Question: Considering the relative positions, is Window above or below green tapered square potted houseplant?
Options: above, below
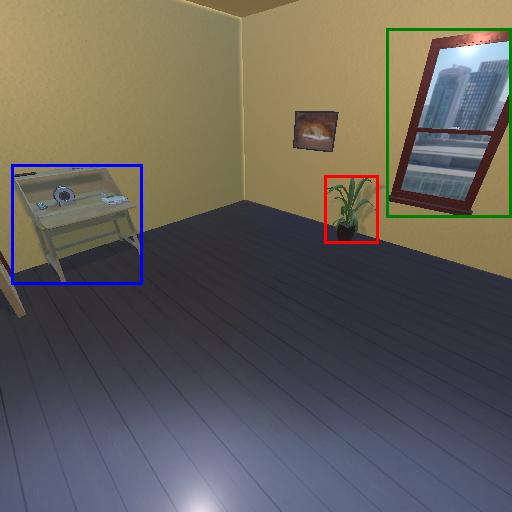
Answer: above